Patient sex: M
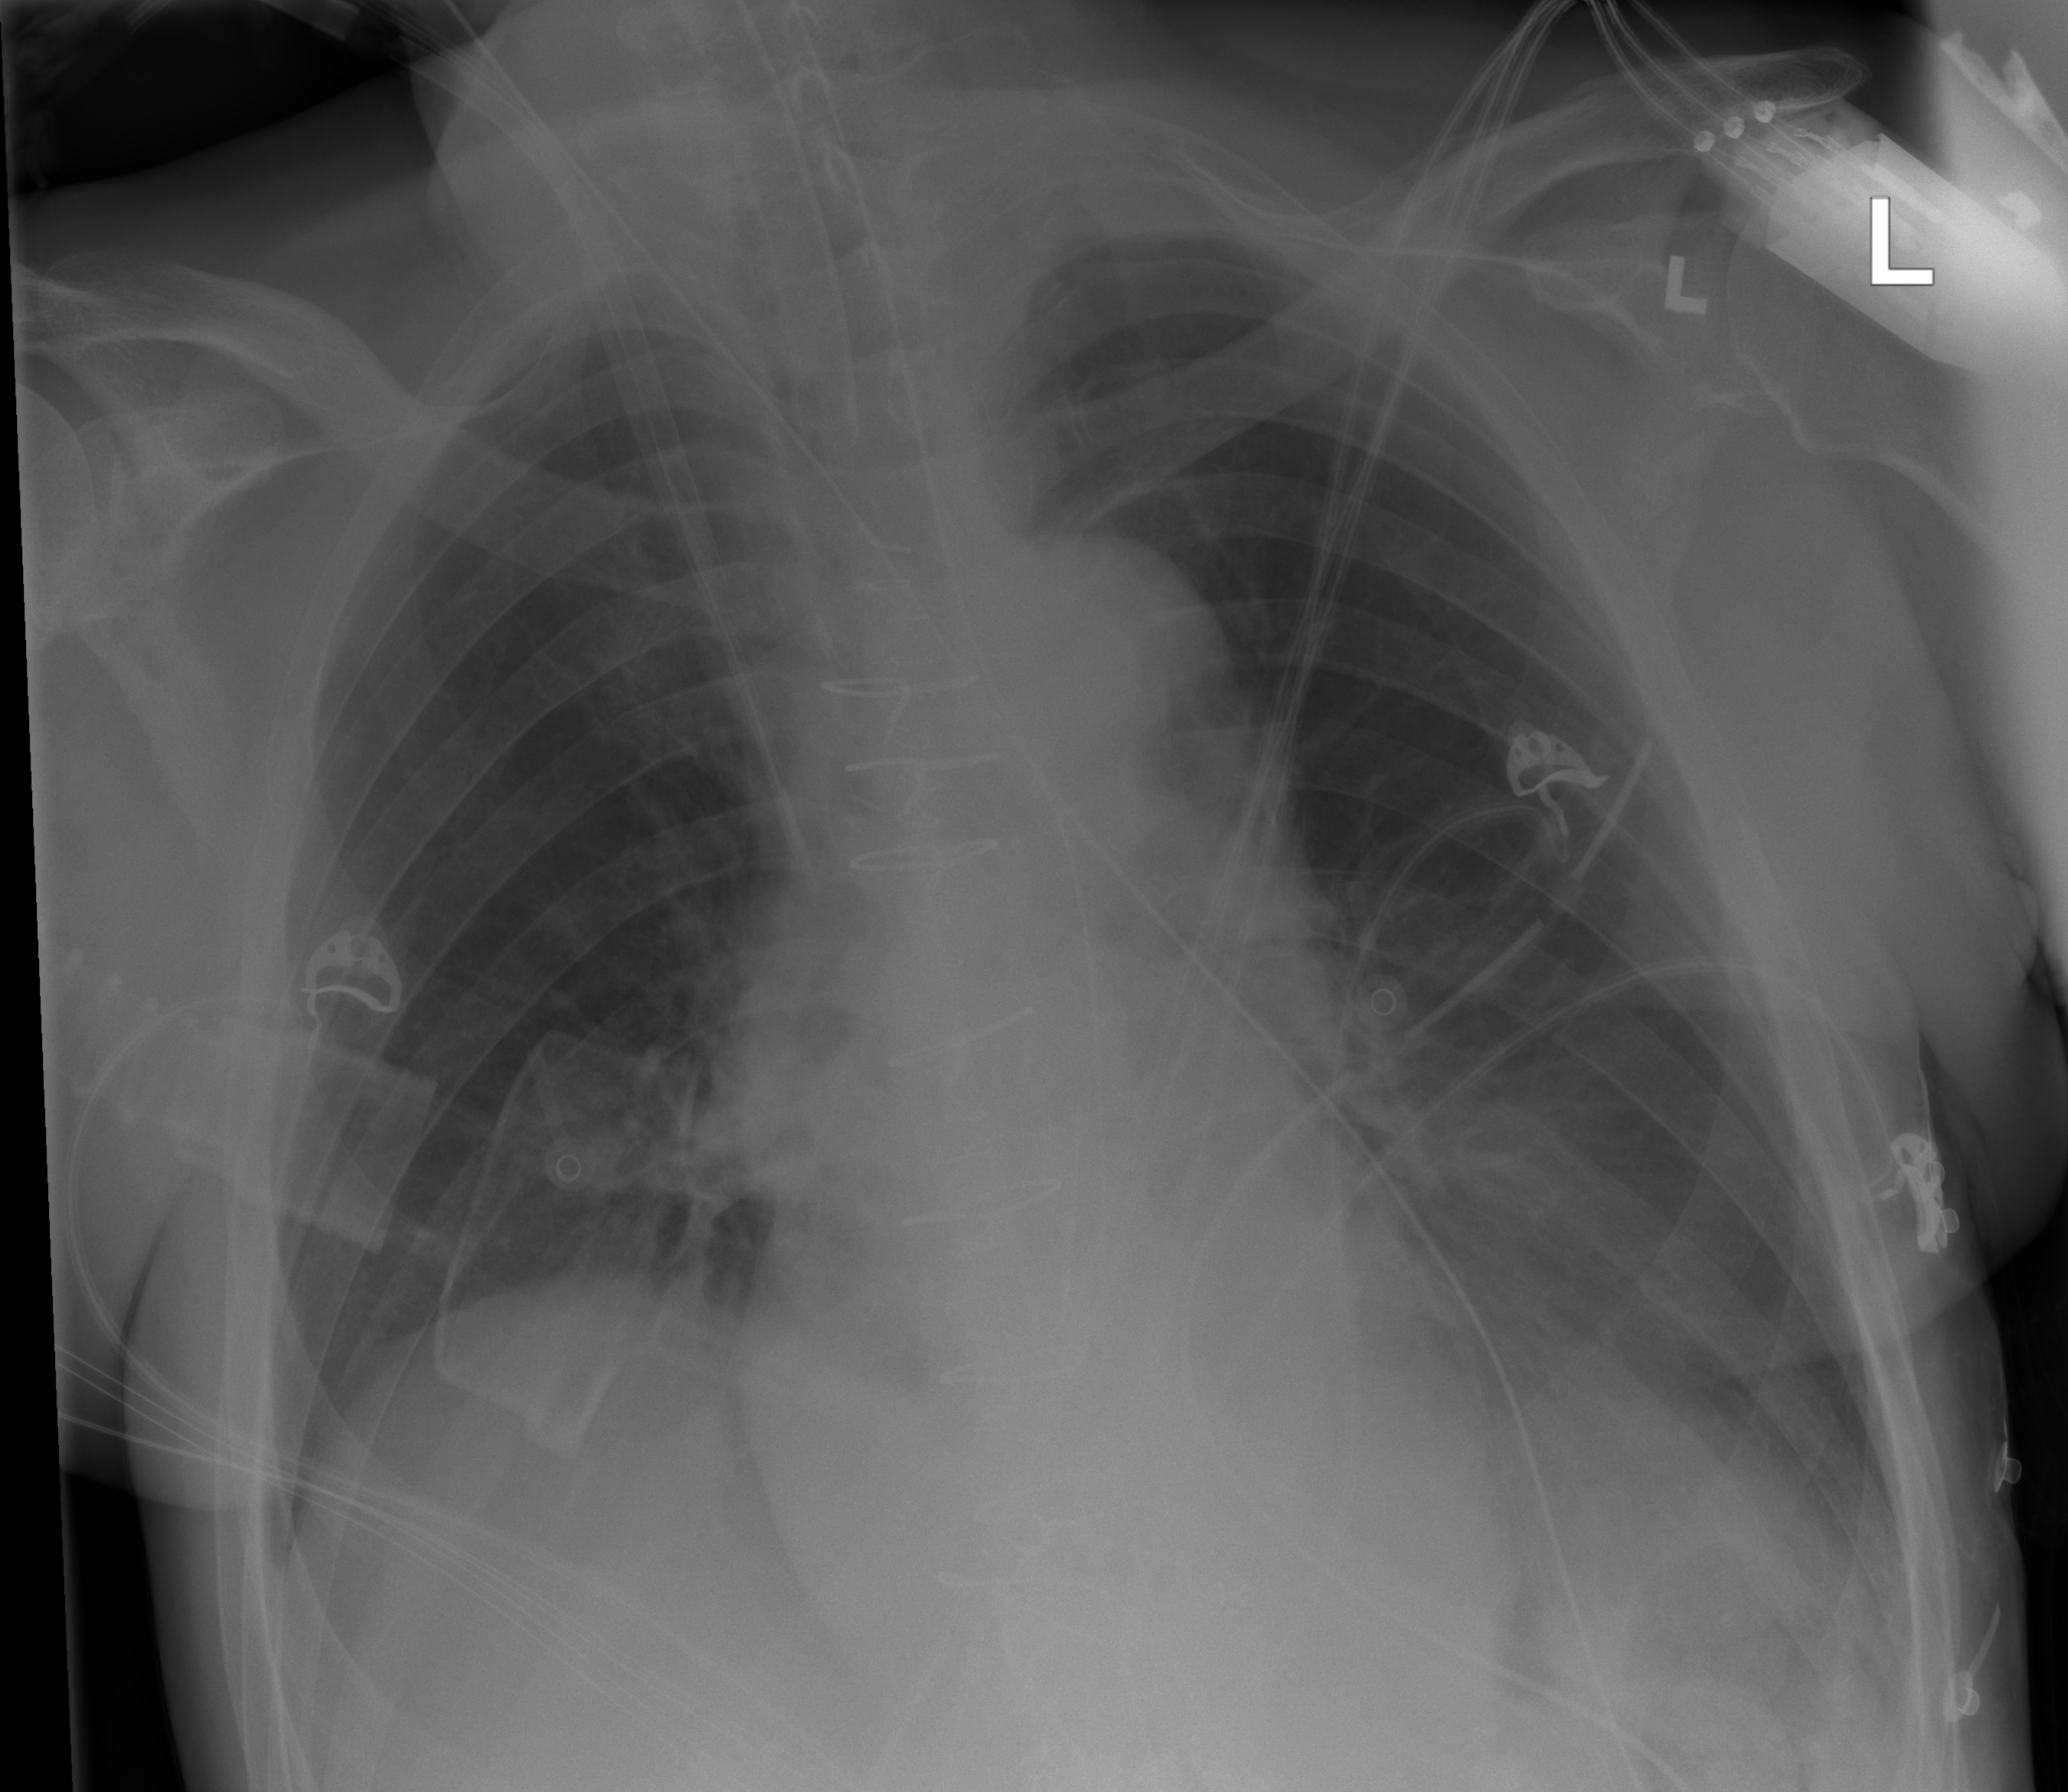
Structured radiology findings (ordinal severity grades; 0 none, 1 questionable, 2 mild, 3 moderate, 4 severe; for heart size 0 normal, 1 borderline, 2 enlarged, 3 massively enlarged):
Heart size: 0
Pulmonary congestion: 0
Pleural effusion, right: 0
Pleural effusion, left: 1
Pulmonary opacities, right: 0
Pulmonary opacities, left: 0
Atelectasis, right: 0
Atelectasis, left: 1